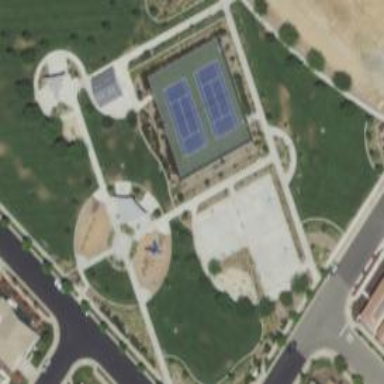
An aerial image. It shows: Tennis court surrounded by fence. It is located on pitch used for leisure land activities.